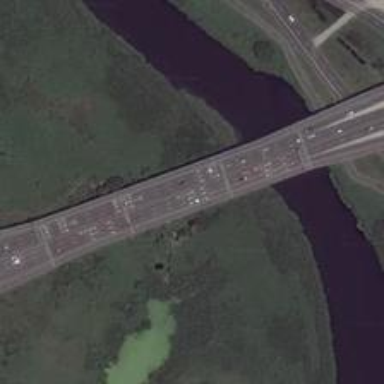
The crossroads connects two banks of the river, and each bank of the river have large tracts of green land .